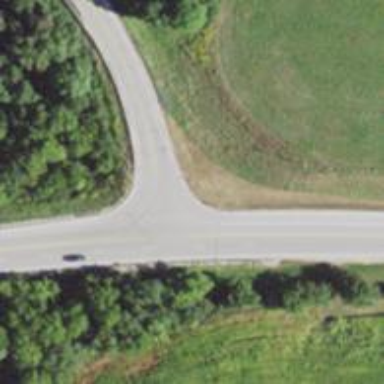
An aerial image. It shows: Stop road.